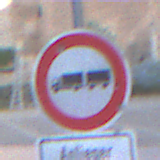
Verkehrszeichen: VerbotLastkraftwagenMitAnhaenger
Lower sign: PersonengruppenFrei2
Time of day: SunriseSunset
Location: Outdoor (Urban)
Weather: PartlyCloudy
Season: NotSpecified
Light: Natural